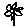
Label: flower